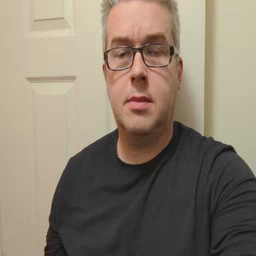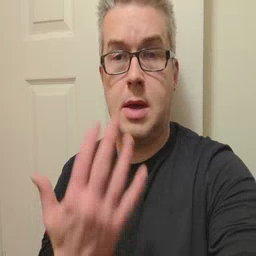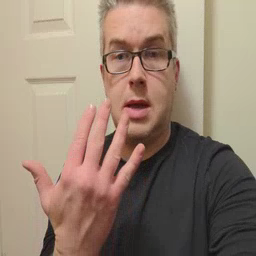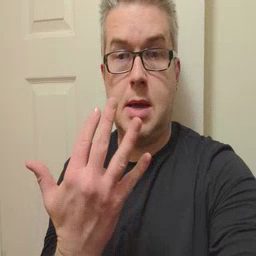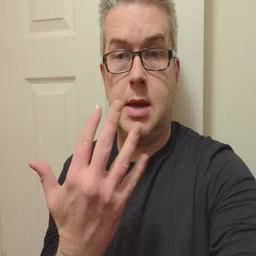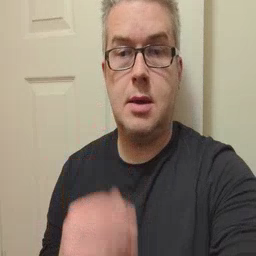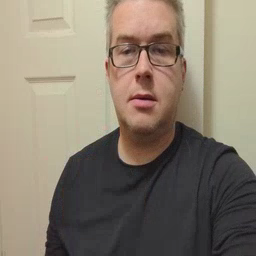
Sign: finger